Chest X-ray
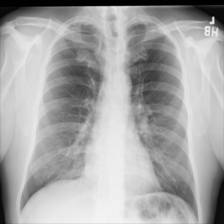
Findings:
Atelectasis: negative
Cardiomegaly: negative
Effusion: negative
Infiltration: negative
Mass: negative
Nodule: negative
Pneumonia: negative
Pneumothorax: negative
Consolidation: negative
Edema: negative
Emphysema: negative
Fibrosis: negative
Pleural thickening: negative
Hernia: negative